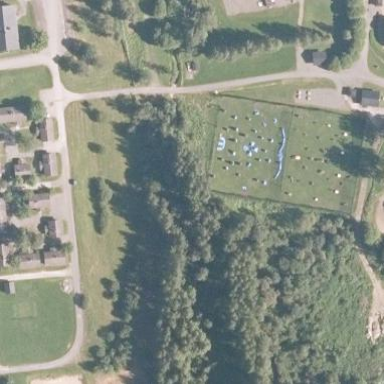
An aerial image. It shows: Grass pitch used for paintball sports.